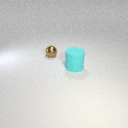
large cyan rubber cylinder in front of small brown metal sphere